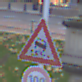
Verkehrszeichen: SchleuderOderRutschgefahr
Zusatzzeichen unten: Geschwindigkeit100
Umgebung: Outdoor, Urban
Tageszeit: SunriseSunset
Wetter: PartlyCloudy
Licht: Natural
Jahreszeit: NotSpecified
Kontrast: LowContrast